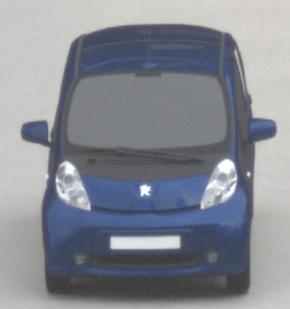
Make: Peugeot
Model: iOn
Detailed model: iOn
Model produced from: 2010/12
Model produced until: 2013/02
Doors: 5
Color: blue
Road condition: wet road
Daytime: morning or afternoon
Contrast: low contrast